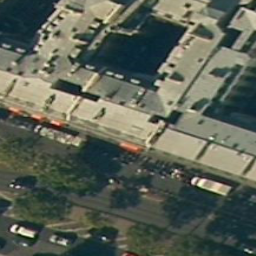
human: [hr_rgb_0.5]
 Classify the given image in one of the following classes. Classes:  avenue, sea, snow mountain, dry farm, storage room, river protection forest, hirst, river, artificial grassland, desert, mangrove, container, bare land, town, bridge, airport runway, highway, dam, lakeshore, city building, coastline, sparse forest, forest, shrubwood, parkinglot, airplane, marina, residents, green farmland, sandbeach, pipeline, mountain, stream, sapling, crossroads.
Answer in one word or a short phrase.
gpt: city building